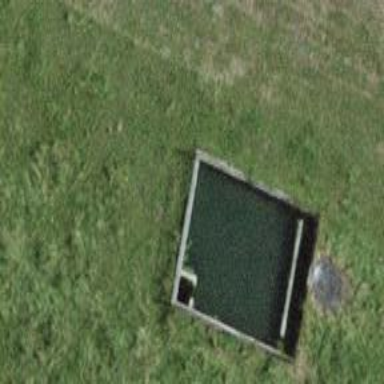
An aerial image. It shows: Reservoir surrounded by fence. It is emergency water tank situated in natural water body.